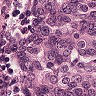
Metastatic tissue present: yes